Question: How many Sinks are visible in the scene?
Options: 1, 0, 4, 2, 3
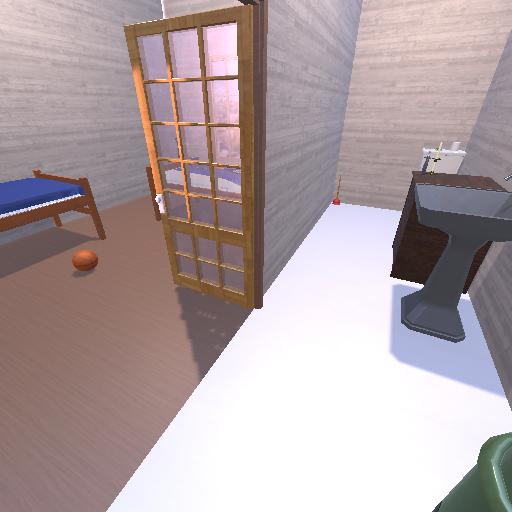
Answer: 1